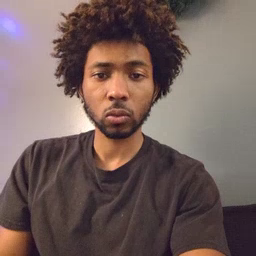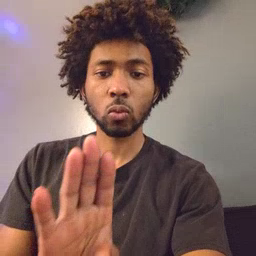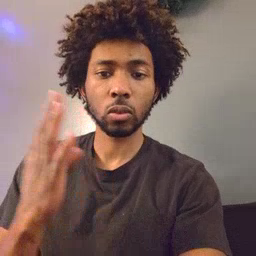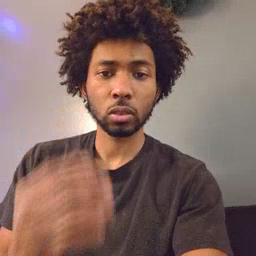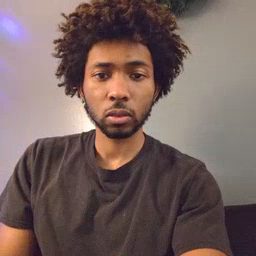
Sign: open